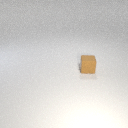
small brown rubber cube